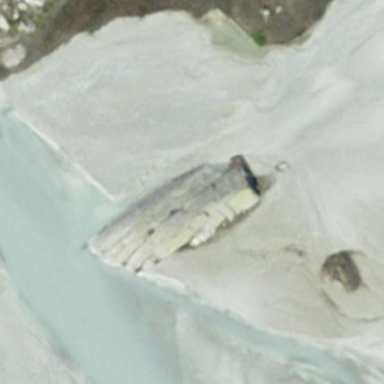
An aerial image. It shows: Natural rock formation.